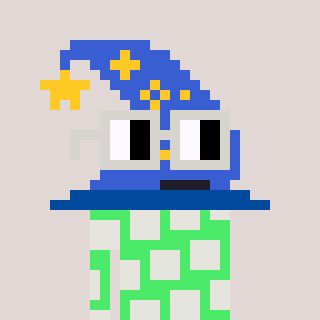
a pixel art character with square light gray glasses, a wizard hat-shaped head and a teal-colored body on a warm background